Field crop: maize
Growth stage: 2
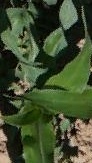
Species: maize